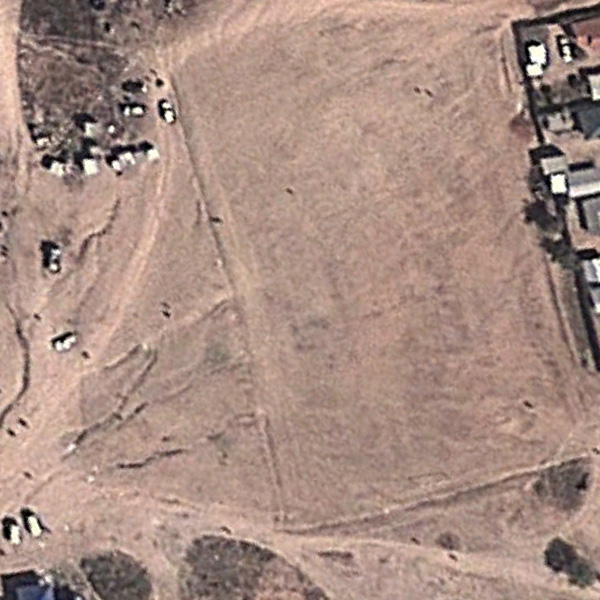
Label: BareLand